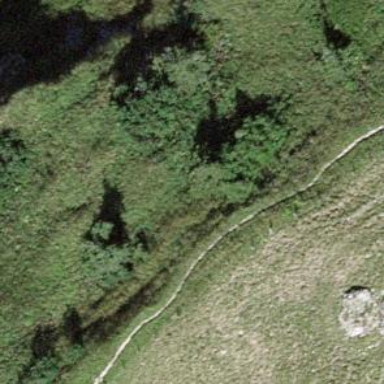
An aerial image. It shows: Ground path.